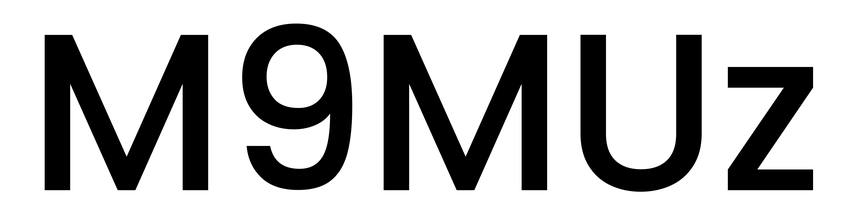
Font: Poppins-Medium